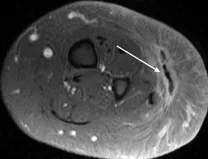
MRI revealed the extent of the infection around the heterotopic bone
(white arrow). Transverse images (b) show the high signal around the HO
with oedema in the muscle and subcutaneous tissue (white arrow). There is no
evidence of infection around the tibia or fibula and the surrounding muscles
are normal.
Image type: radiology (mri)